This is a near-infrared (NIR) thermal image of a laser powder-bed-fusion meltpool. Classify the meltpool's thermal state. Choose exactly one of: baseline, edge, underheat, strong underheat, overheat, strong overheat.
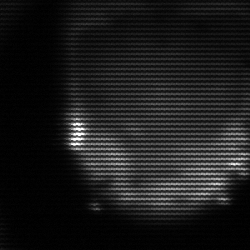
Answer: edge